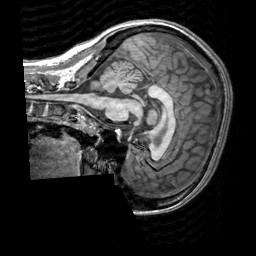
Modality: T1w
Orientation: sagittal
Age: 29
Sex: female
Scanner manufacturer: siemens
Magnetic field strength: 3 T
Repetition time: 2.3 s
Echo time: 0.00303 s